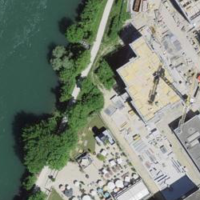
EUNIS habitat code: 55
Species observed at this site:
Lonicera acuminata